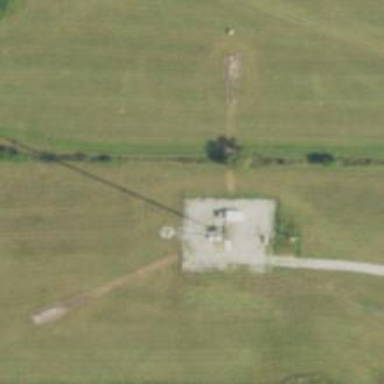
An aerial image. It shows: Communication mast tower.